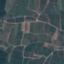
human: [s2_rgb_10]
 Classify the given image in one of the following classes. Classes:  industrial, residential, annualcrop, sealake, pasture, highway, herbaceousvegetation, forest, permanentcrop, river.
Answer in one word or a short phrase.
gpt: PermanentCrop